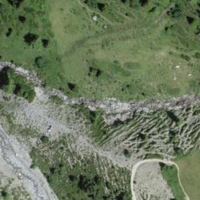
EUNIS habitat code: 26
Species observed at this site:
Parnassia palustris